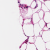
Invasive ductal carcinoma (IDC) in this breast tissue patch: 0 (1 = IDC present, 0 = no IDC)